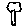
Label: tree